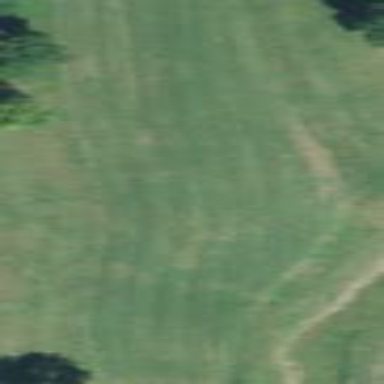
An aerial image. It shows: Golf fairway surrounded by grass.